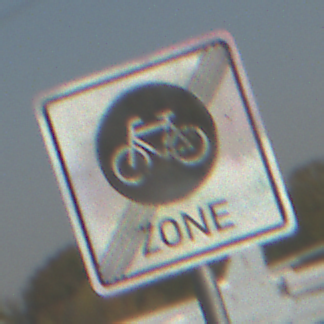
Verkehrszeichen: EndeFahrradzone
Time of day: MorningAfternoon
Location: Outdoor (Special)
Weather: Clear
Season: NotSpecified
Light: Natural